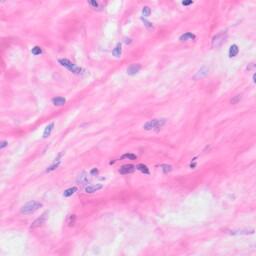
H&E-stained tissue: Kidney